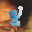
Label: 8